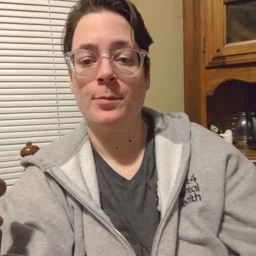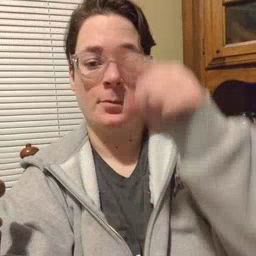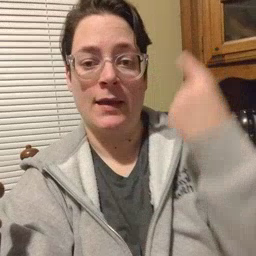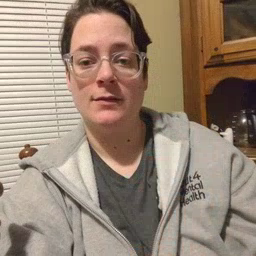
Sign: black